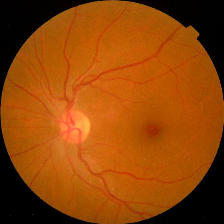
Diabetic retinopathy grade: No DR